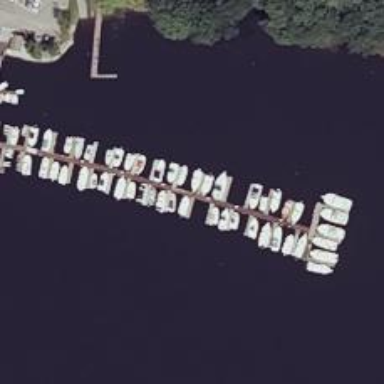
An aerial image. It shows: Man-made pier.